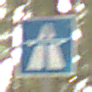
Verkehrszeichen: Autobahn
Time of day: MorningAfternoon
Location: Outdoor (Nature)
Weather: Overcast
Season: Winter
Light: Natural